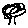
Label: tree